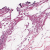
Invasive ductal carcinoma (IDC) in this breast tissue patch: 0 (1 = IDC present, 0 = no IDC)